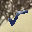
Label: 5